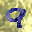
Label: 9